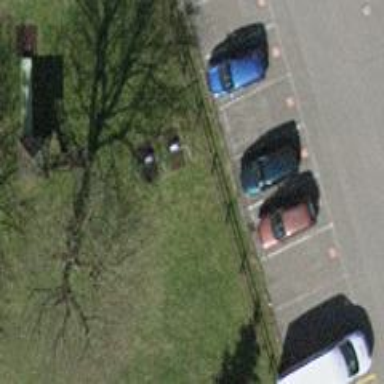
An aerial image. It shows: Car-sharing service available at this location.